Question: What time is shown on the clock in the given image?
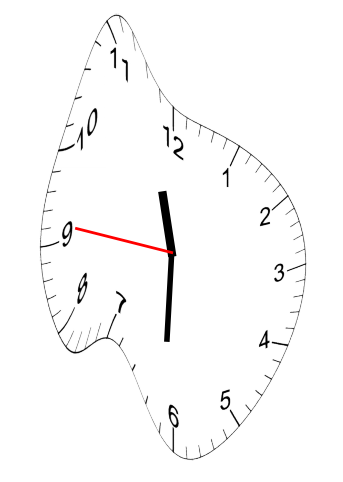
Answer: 11:30:46